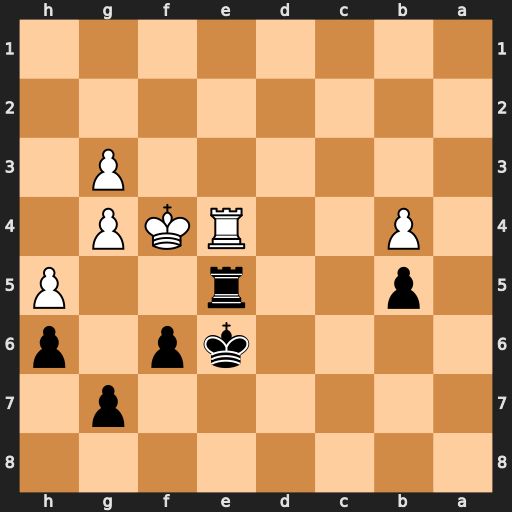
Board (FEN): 8/6p1/4kp1p/1p2r2P/1P2RKP1/6P1/8/8
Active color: b
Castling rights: -
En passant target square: -
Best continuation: Kd5 Rxe5+ fxe5+